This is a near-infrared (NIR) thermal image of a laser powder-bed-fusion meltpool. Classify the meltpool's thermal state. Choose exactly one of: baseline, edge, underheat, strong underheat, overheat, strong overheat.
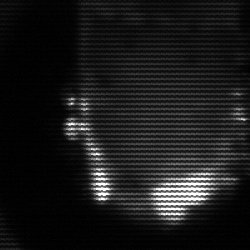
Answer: baseline